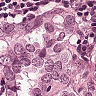
Metastatic tissue present: yes